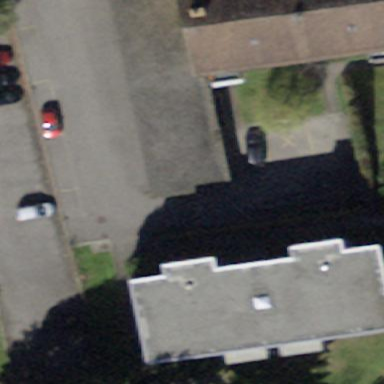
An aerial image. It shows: Group of garages.